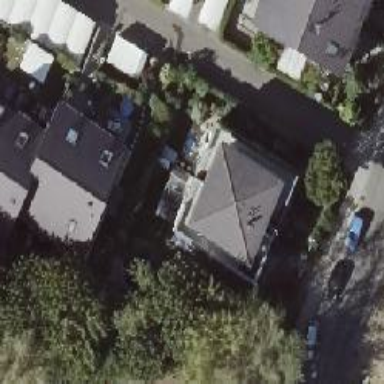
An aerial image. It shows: Semi-detached house with flat roof.